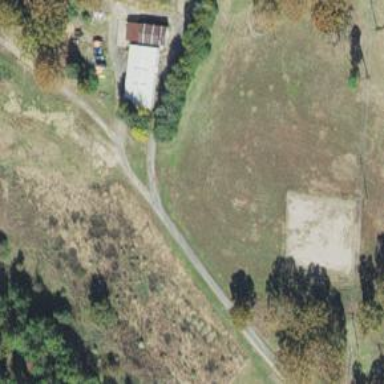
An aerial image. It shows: Disc golf tee.